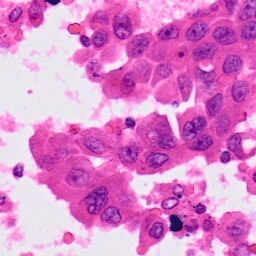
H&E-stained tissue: Lung